Question: I'm using an 'ExpandableListActivity' and at the bottom I have a ProgressBar to determine how much lines were checked.
Activity's XML:
'''
<RelativeLayout xmlns:android="http://schemas.android.com/apk/res/android"
xmlns:tools="http://schemas.android.com/tools"
android:id="@+id/activity_main_layout"
android:layout_width="match_parent"
android:layout_height="match_parent" >
<LinearLayout
android:id="@+id/activity_main_content"
android:layout_width="match_parent"
android:layout_height="match_parent"
android:orientation="vertical"
android:weightSum="100" >
<include
android:id="@+id/activity_checklist_titlebar"
android:layout_width="wrap_content"
android:layout_height="0dp"
android:layout_weight="10"
layout="@layout/titlebar" />
<ExpandableListView
android:id="@+id/android:list"
android:layout_width="match_parent"
android:layout_height="0dp"
android:layout_weight="90" >
</ExpandableListView>
</LinearLayout>
<ProgressBar
android:id="@+id/activity_checklist_progress"
style="?android:attr/progressBarStyleHorizontal"
android:layout_width="match_parent"
android:layout_height="@dimen/height_activity_checklist_progress"
android:layout_alignParentBottom="true" />
<TextView
android:id="@+id/activity_checklist_progress_text"
style="@style/Text.Strong.Medium"
android:layout_width="wrap_content"
android:layout_height="@dimen/height_activity_checklist_progress"
android:gravity="center"
android:layout_alignParentBottom="true"
android:layout_centerHorizontal="true"
android:text="0/50" />
</RelativeLayout>
'''
I update the progress here:
'''
@Override
public View getGroupView(int groupPosition, boolean isExpanded, View convertView, ViewGroup parent)
{
// ...
TextView overall_progress_text =
(TextView) main_layout.findViewById(R.id.activity_checklist_progress_text);
int overall_progress = checklist.getProgress();
overall_progress_text.setText(overall_progress + "/" + checklist.size());
ProgressBar overall_progress_bar =
(ProgressBar) main_layout.findViewById(R.id.activity_checklist_progress);
overall_progress_bar.setProgress(overall_progress);
overall_progress_bar.setMax(checklist.size());
return convertView;
}
'''
As you can see I have a TextView that shows the progress too, and apparently the values are fine. Everything works fine too when I start to change the checkboxes' state in the list, the only problem is at the start of the activity.
The progressBar shows this (I think the max value is taking '100' instead of '9'):

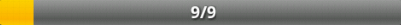
Answer: I simply solved my problem setting the max value before the progress. It seems Android's ProgressBar doesn't work even if you set the max right after the progress...
Changed this:
'''
overall_progress_bar.setProgress(overall_progress);
overall_progress_bar.setMax(checklist.size());
'''
To this:
'''
overall_progress_bar.setMax(checklist.size());
overall_progress_bar.setProgress(overall_progress);
'''